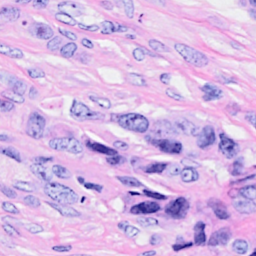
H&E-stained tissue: Breast